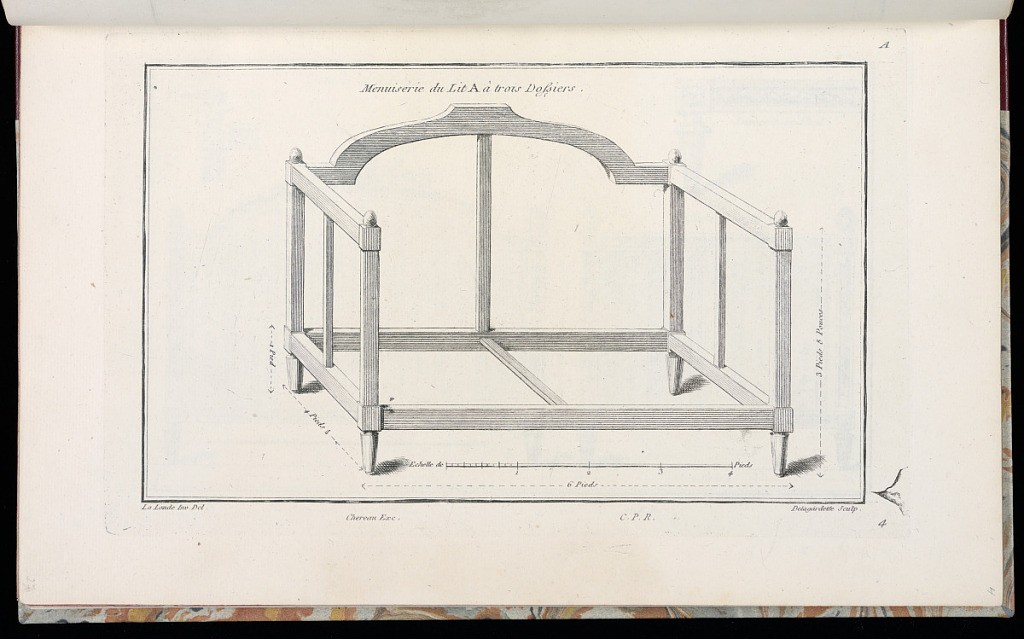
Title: Menuiserie du Lit à trois Dossiers
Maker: Richard de Lalonde, French, active 1780–96
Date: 1775-1788
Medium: Etching on off-white laid paper
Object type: Print
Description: Designs for the joinery for a "Lit à trois dossiers" (1921-6-279-3). The plate is signed and numbered.